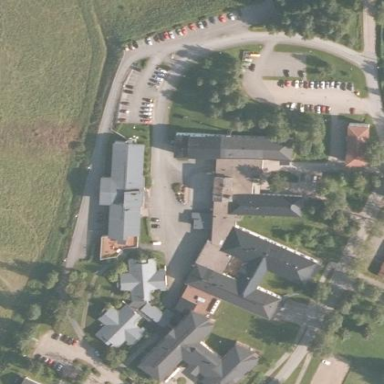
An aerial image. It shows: Healthcare clinic.